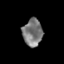
Tissue: skin
Cell type: Epithelial cells
Senescence score: 0.2344
Nuclear area (px): 527
Mean DAPI intensity: 121.858